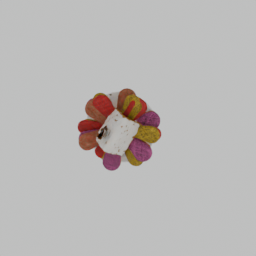
Label: decoration